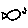
Label: fish